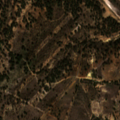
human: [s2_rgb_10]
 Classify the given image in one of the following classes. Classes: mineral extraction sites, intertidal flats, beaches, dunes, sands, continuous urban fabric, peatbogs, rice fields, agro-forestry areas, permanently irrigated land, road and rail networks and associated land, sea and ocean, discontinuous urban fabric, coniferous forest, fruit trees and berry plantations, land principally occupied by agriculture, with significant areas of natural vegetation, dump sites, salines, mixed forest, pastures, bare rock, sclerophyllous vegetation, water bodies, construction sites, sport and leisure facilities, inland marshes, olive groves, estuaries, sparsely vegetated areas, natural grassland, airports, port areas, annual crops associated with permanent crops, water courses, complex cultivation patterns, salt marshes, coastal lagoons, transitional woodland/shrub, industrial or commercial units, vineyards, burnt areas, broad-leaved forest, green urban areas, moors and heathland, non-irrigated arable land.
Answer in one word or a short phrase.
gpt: pastures, agro-forestry areas, transitional woodland/shrub